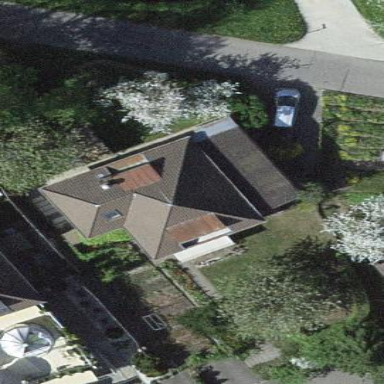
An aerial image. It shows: Residential building.